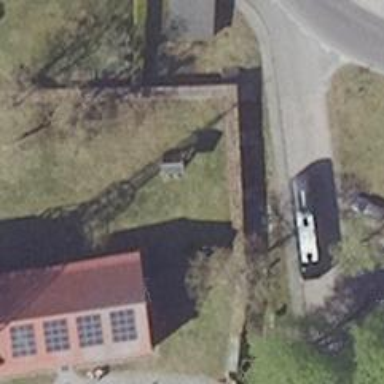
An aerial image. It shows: Bell tower classified as man-made tower.